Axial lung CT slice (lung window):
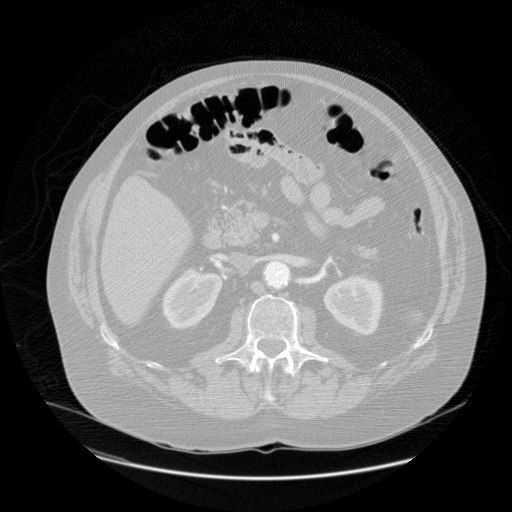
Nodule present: no